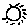
Label: sun